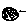
Label: moon